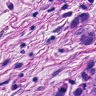
Metastatic tissue present: yes